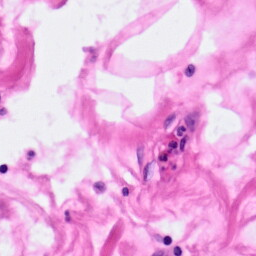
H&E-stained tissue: Pancreatic